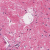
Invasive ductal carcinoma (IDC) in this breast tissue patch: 0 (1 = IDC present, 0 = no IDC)